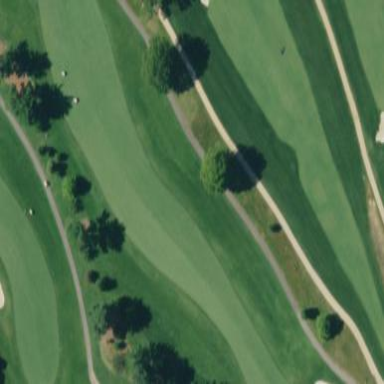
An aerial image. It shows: Scenic golf fairway.